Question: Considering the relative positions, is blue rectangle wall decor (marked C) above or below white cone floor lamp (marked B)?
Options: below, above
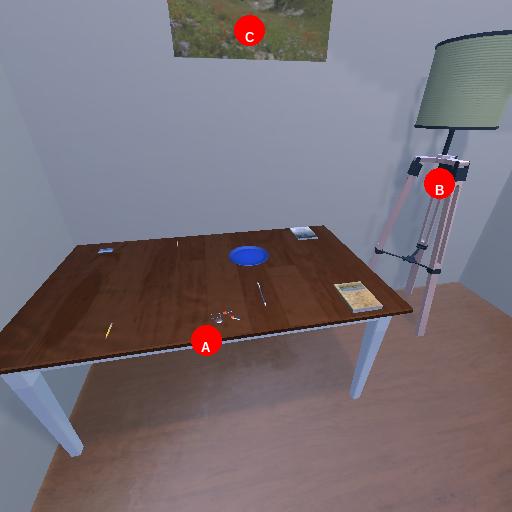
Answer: below